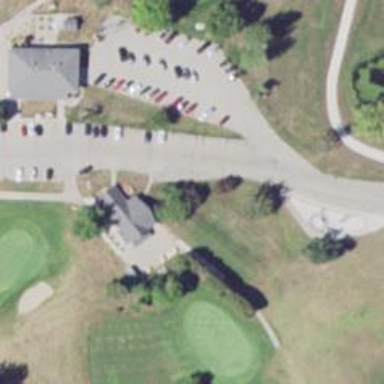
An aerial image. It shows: Path for both roads and golfers.